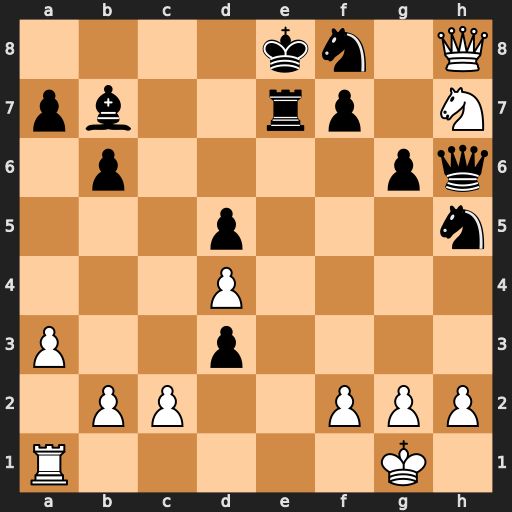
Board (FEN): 4kn1Q/pb2rp1N/1p4pq/3p3n/3P4/P2p4/1PP2PPP/R5K1
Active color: w
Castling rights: -
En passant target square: -
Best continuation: Nf6+ Nxf6 Qxh6